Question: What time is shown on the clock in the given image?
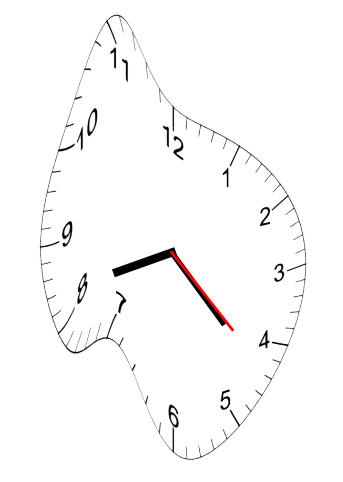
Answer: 08:22:22